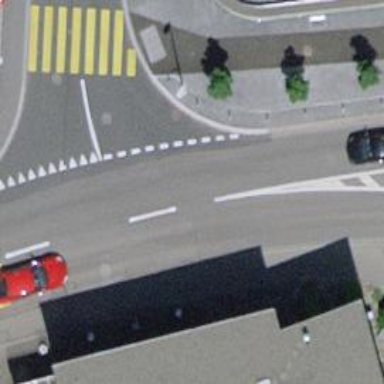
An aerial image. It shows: Primary highway with asphalt surface. It also has lane for cyclists on both sides.